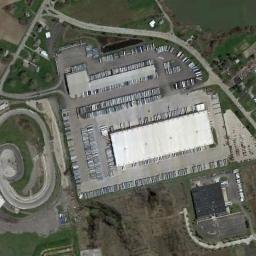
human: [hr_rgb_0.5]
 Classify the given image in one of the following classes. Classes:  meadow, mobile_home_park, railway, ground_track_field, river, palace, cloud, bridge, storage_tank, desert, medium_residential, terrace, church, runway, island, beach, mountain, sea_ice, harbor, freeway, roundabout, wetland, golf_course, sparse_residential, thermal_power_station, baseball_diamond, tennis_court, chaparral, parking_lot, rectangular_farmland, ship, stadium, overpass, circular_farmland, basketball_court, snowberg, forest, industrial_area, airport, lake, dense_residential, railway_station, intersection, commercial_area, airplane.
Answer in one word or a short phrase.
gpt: industrial_area